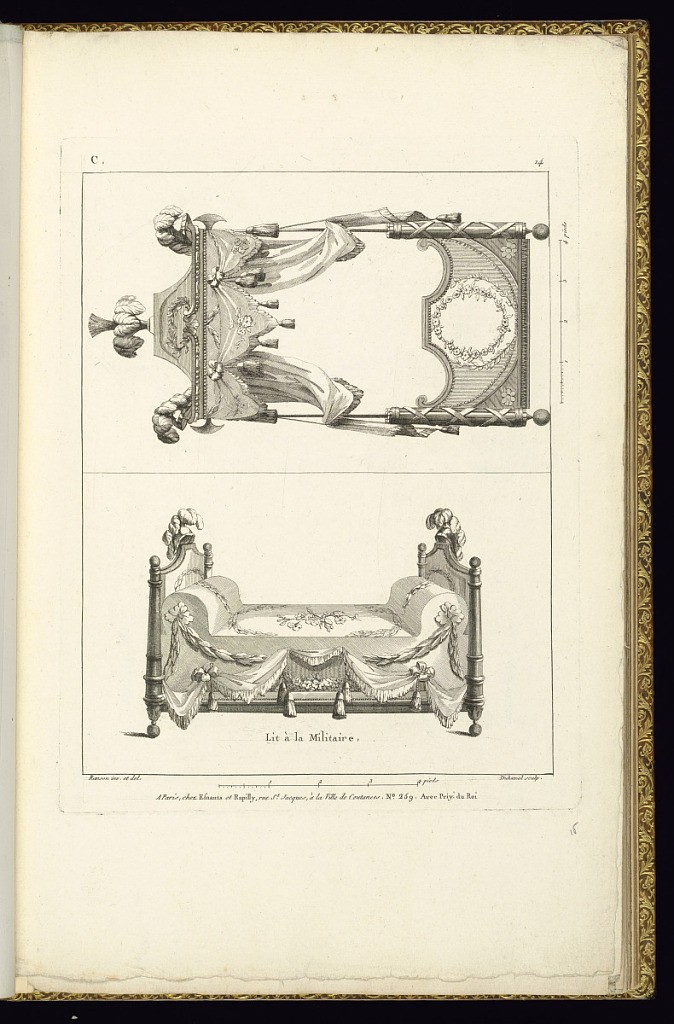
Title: Lit à la Militaire
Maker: Pierre Ranson, French, 1736–1786
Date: late 18th century
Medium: Etching and engraving on paper
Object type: Print
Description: Two designs for beds. Above, a four-poster canopy bed topped with feather and feathered helmet finials, with hanging bed curtains and linen decorated with floral and leaf motifs, passementeries, and tassels. The headboard and footboard are the same height, with the outer board decorated with stripes, corner rosettes, and a floral garland. The lower design is a bed without a canopy. The headboard and footboard are the same height, view from the front. The boards feature central feathered helmet finials. The bed linen is decorated with flowers and festoons of laurel leaves. The bed skirt features swags of hanging textiles, tassels, and bows. Scales below each design. The plate is titled, numbered, and signed.